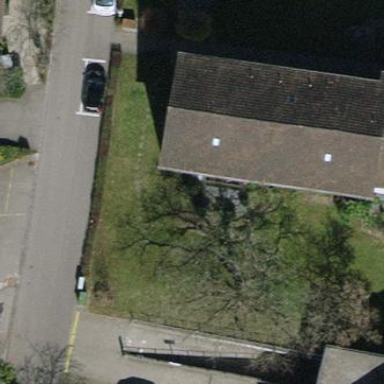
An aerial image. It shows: Apartments building with tiled roof.